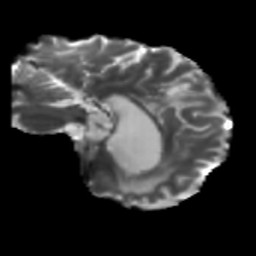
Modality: T2w
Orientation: sagittal
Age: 48
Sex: male
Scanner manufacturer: siemens
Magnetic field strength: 3 T
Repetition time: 5.25 s
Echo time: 0.08 s